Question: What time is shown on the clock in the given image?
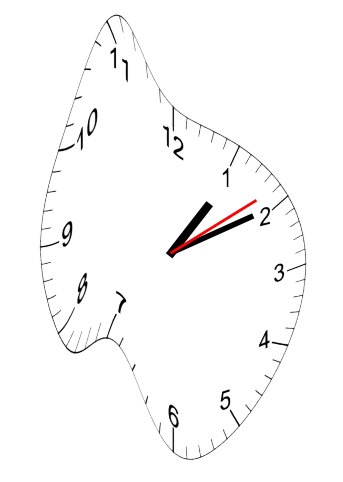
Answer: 01:10:09